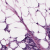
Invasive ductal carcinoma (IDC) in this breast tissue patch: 1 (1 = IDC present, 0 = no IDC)